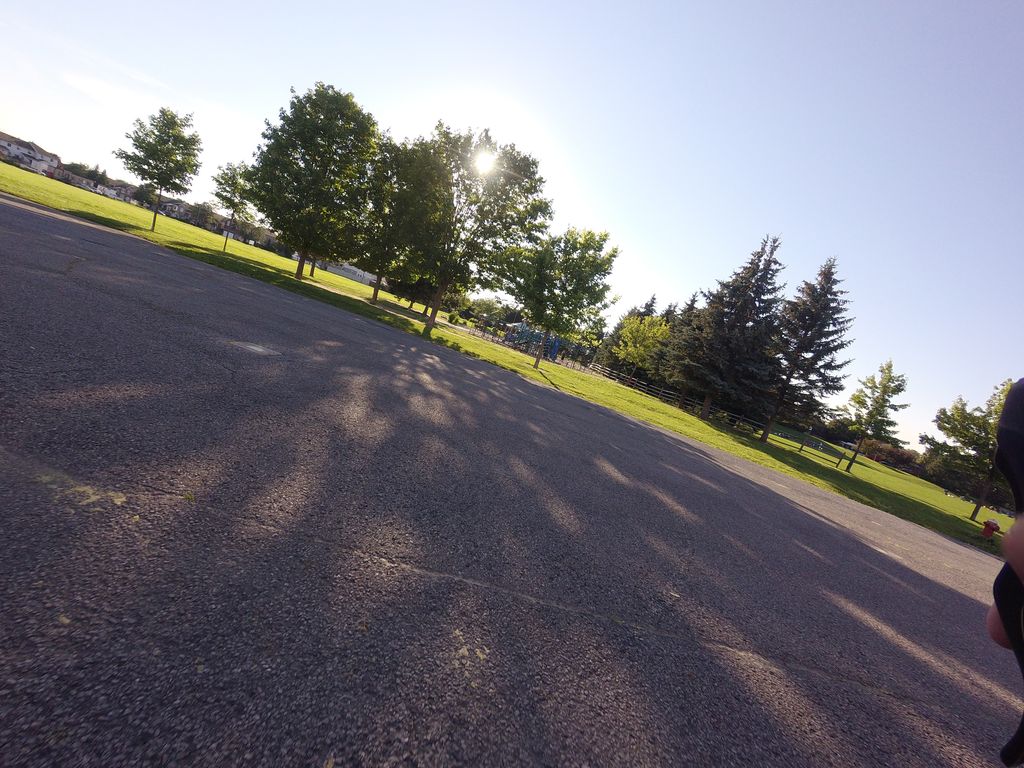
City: ottawa-gatineau